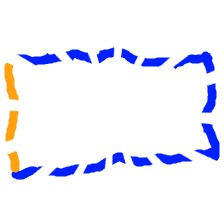
Shape: rectangle